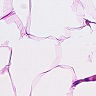
Metastatic tissue present: no